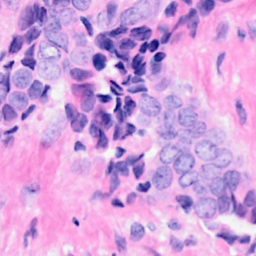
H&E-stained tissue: Breast